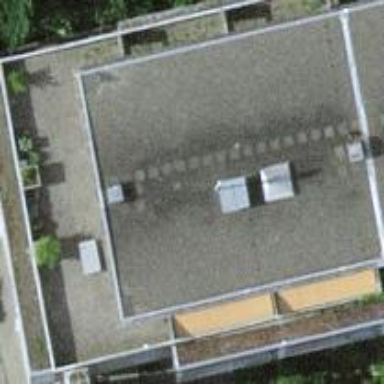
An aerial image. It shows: Part of building.